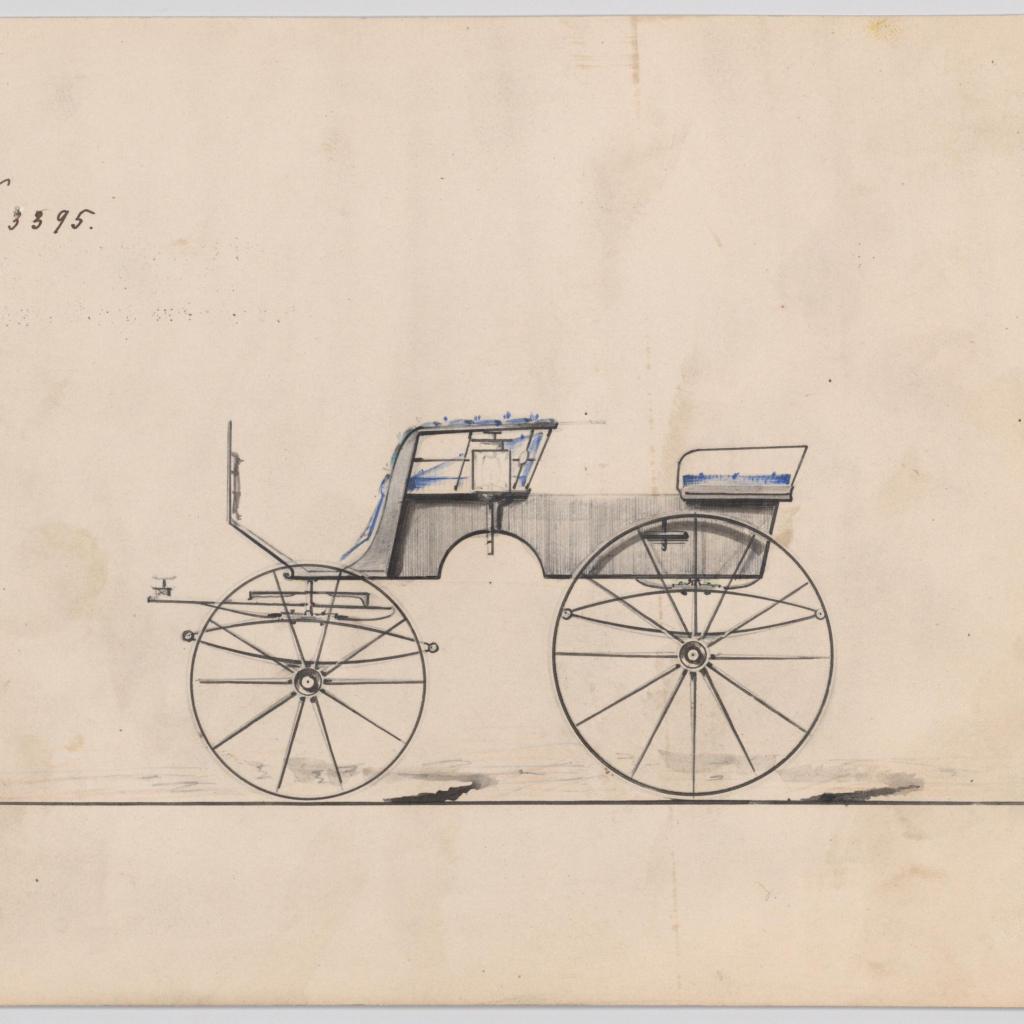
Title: Design for T-Cart, no. 3395
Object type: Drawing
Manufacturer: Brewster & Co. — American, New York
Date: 1878
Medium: Pen and black ink
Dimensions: Sheet: 6 × 9 1/8 in. (15.2 × 23.2 cm)
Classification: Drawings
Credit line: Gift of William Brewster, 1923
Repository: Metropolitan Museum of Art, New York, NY